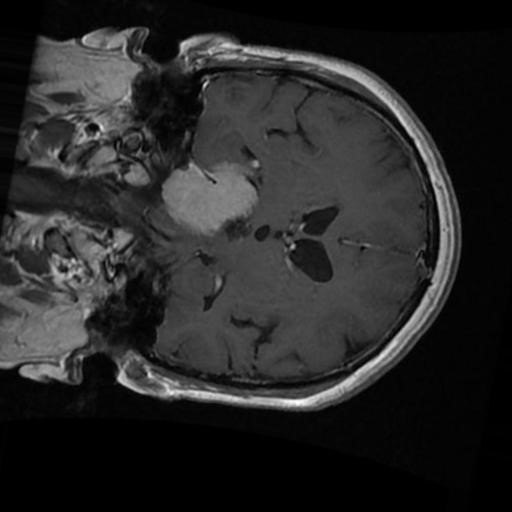
Label: brain_menin